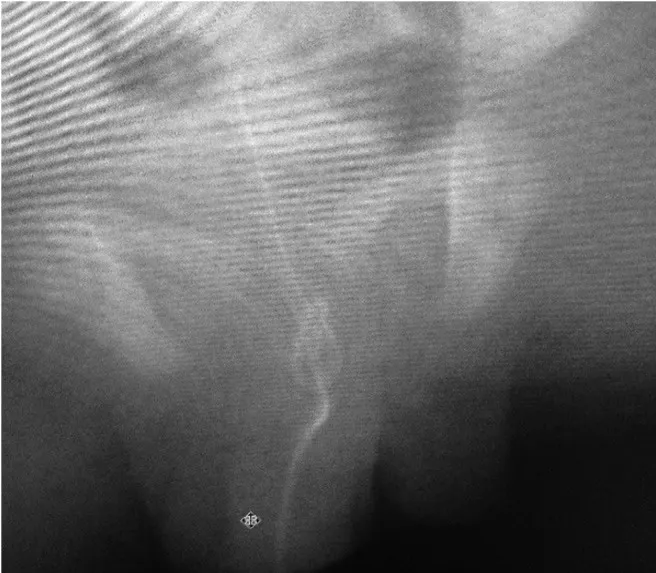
Introducing a guidewire through the catheter under fluoroscopy guidance and imaging of the knot.
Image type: radiology (x_ray)